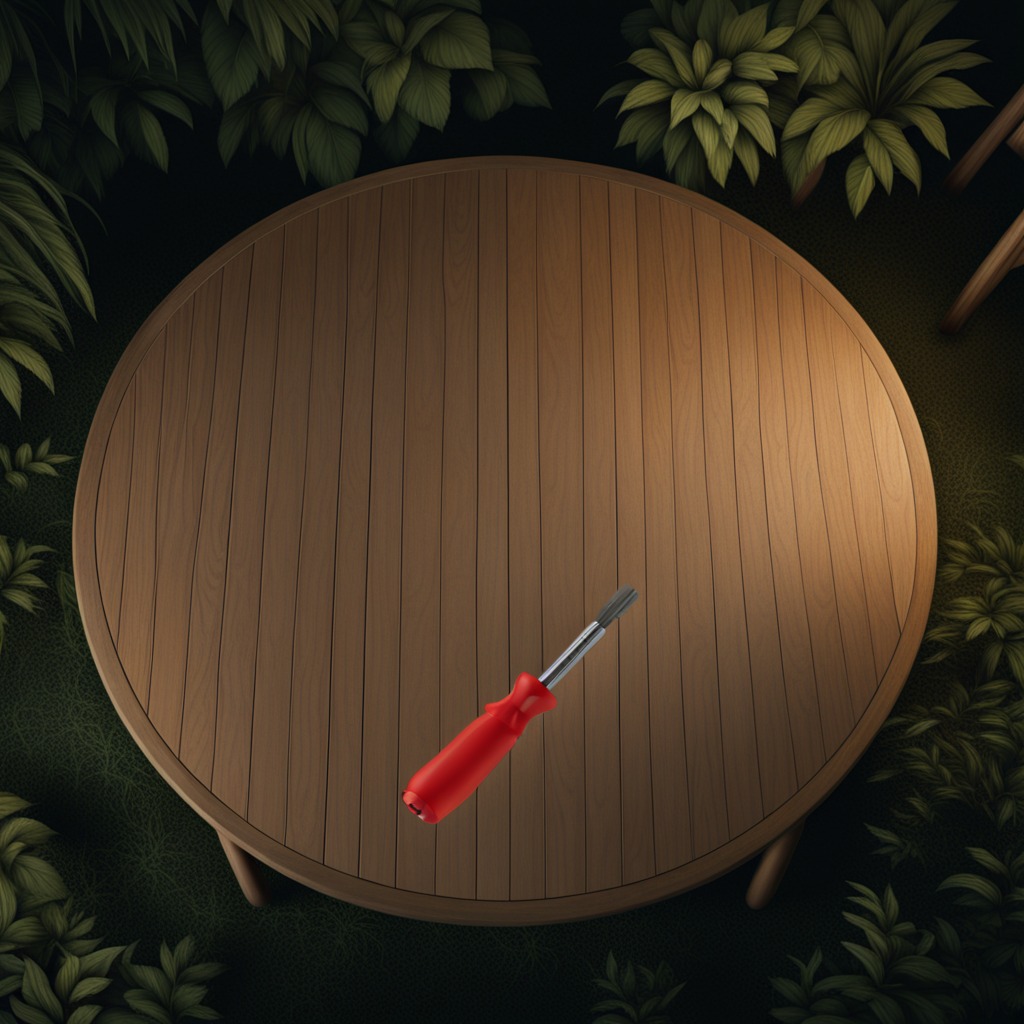
A screwdriver is lying on a wooden table inside a jungle field workshop tent at night.